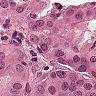
Metastatic tissue present: yes